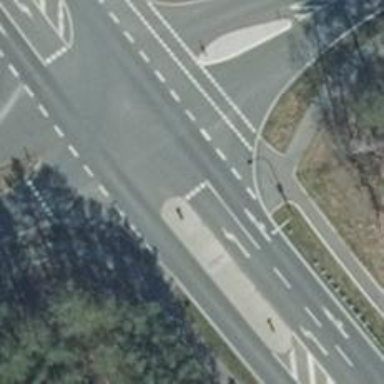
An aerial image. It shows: Primary road with asphalt surface.